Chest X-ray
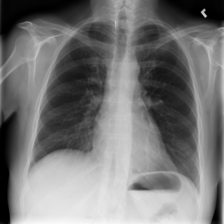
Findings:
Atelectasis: negative
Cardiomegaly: negative
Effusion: negative
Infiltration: negative
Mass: negative
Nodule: negative
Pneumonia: negative
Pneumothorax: negative
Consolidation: negative
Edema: negative
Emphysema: negative
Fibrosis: negative
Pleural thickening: negative
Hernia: negative